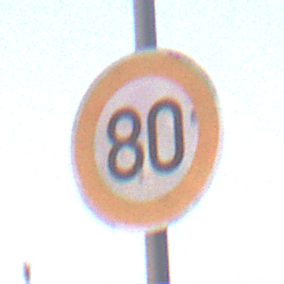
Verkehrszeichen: Geschwindigkeit80
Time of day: SunriseSunset
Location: Outdoor (Urban)
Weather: Clear
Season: NotSpecified
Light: Natural